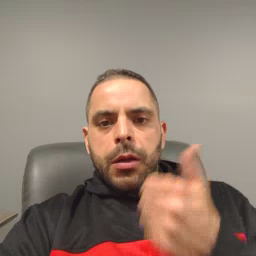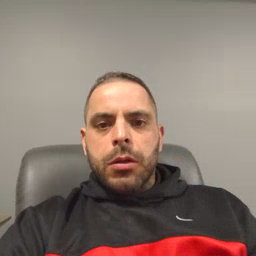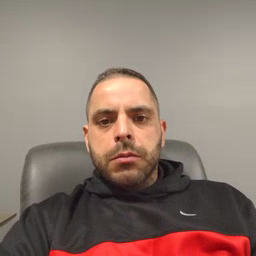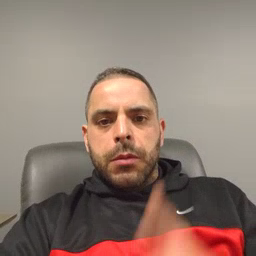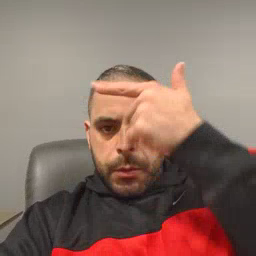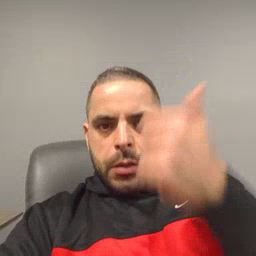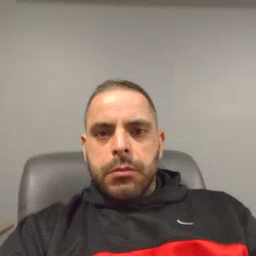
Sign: because